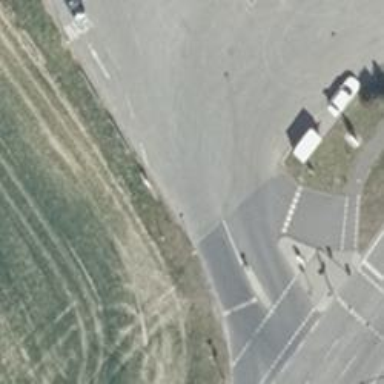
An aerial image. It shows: Road leading to fuel service station.